Interaction volume radius: 10 \u00c5
Interaction volume height: 40 \u00c5
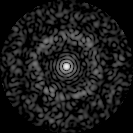
Disorder parameter: 0.8346